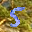
Label: 5